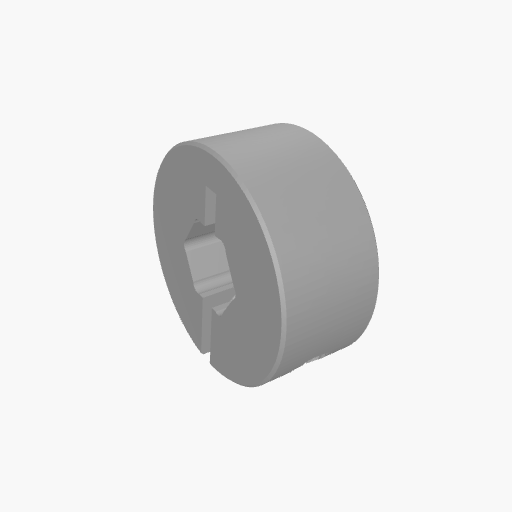
Part: ClampCollar8RID